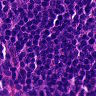
Metastatic tissue present: no